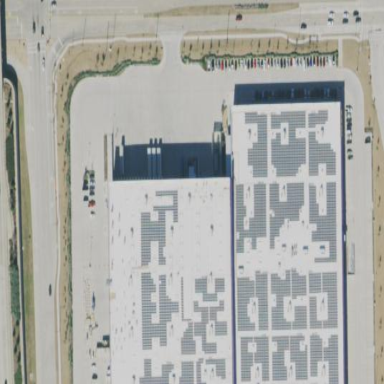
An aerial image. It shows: Retail building that houses furniture shop.